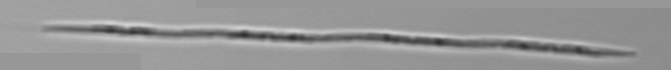
Label: Pseudo-nitzschia